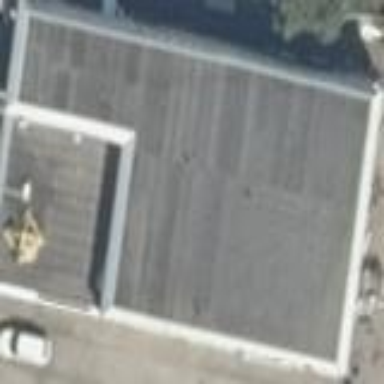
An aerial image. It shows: Commercial building.